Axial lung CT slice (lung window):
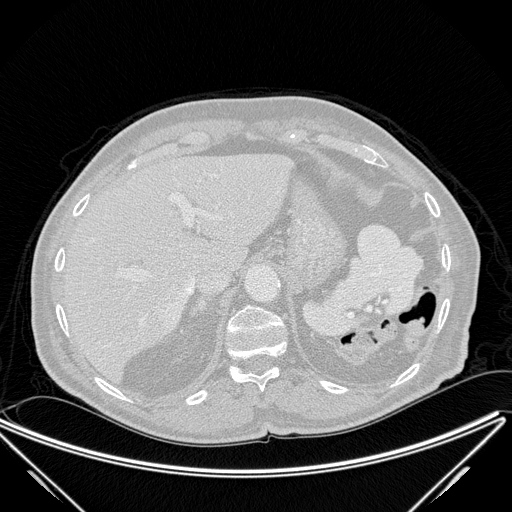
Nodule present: no